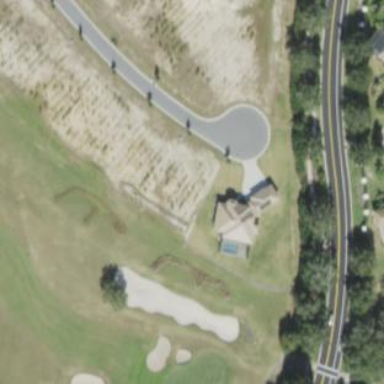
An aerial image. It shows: Golf bunker filled with sandy terrain.